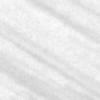
Label: change